Question: I'm Developing an android app in which the Login activity contains 2 radiobuttons (Manager and Teamleader) and also a button Proceed.If the Manager radioButton is selected then the Manager Questionnaire activity as to open, if the teamleader radioButton is selected the teamleader Questionnaire must open.Can anyone please help me in modifying the java code.
Thanks in Advance.

'''
public void OnClickListener(View v)
{
final RadioButton manager = (RadioButton) findViewById(R.id.radioButton1);
final RadioButton teamleader = (RadioButton) findViewById(R.id.radioButton2);
Button proceed = (Button) findViewById(R.id.button1);
proceed.setOnClickListener(new View.OnClickListener()
{
@Override
public void onClick(View v)
{
if(manager.isChecked())
{
Intent managerIntent = new Intent(getApplicationContext(), ManagerQuestionnaire1.class);
startActivityForResult(managerIntent, 0);
}
else
{
if(teamleader.isChecked())
{
Intent teamleaderIntent = new Intent(getApplicationContext(), TeamleaderQuestionnaire1.class);
startActivityForResult(teamleaderIntent, 0);
}
}
}
});
}
'''
And here is the Xml code for button (proceed)
'''
<Button
android:id="@+id/button1"
android:layout_width="wrap_content"
android:layout_height="wrap_content"
android:layout_alignParentTop="true"
android:layout_centerHorizontal="true"
android:onClick="OnClickListener"
android:text="@string/Proceed_b1" />
'''
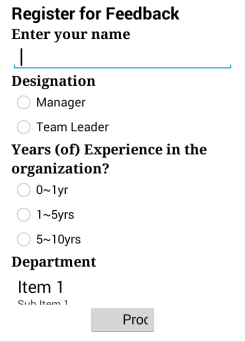
Answer: Give this a shot:
'''
public void OnClickListener(View v)
{
final RadioButton manager = (RadioButton) findViewById(R.id.radioButton1);
final RadioButton teamleader = (RadioButton) findViewById(R.id.radioButton2);
Button proceed = (Button) findViewById(R.id.button1);
proceed.setOnClickListener(new View.OnClickListener()
{
@Override
public void onClick(View v)
{
if(manager.isChecked()) {
Intent managerIntent = new Intent(getApplicationContext(), ManagerQuestionnaire1.class);
startActivityForResult(managerIntent, 0);
} else if (teamleader.isChecked()) {
Intent teamleaderIntent = new Intent(getApplicationContext(), TeamleaderQuestionnaire1.class);
startActivityForResult(teamleaderIntent, 0);
}
});
}
'''
The problem with your code is that this:
'''
if(teamleader.isChecked())
'''
was nested inside the:
'''
if(manager.isChecked())
'''
Meaning it would only hit if the manager was checked to begin with!
Hope that helps, happy coding.